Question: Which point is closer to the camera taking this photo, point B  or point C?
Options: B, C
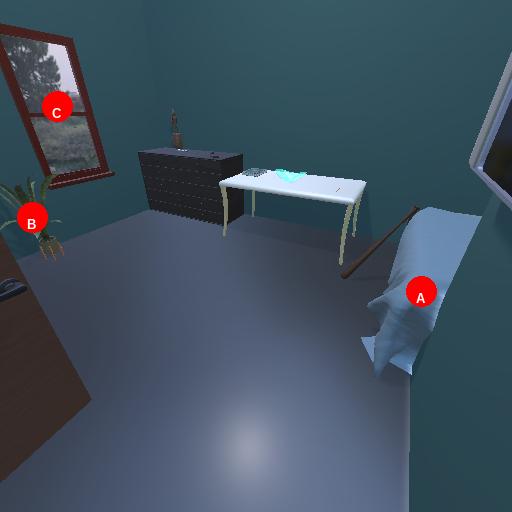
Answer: B